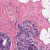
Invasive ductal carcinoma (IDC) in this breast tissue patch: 0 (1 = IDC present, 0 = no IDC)